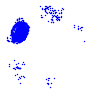
Particle: kaon